Interaction volume radius: 10 \u00c5
Interaction volume height: 15 \u00c5
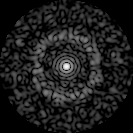
Disorder parameter: 0.8389